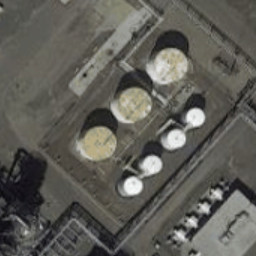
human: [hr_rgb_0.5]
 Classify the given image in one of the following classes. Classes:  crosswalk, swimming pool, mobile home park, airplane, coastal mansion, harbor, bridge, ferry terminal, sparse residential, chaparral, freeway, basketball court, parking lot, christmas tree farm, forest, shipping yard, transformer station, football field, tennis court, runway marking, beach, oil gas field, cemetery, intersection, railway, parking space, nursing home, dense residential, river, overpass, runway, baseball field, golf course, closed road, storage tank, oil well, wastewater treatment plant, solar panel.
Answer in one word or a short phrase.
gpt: storage tank